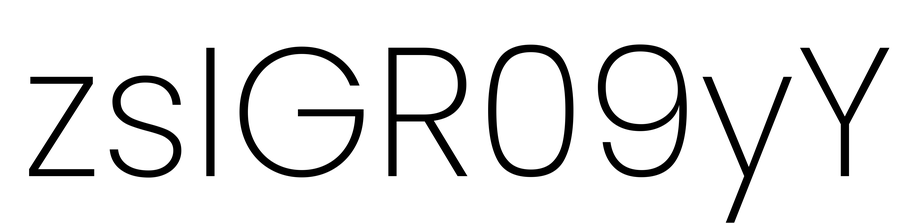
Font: Poppins-ExtraLight